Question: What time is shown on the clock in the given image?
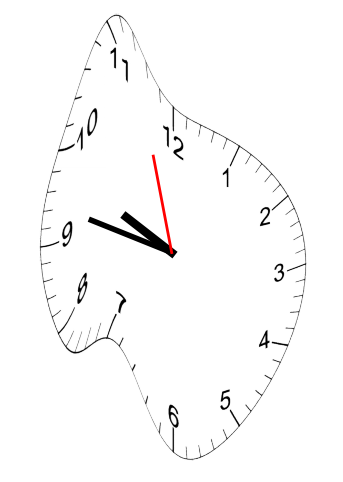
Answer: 09:46:57